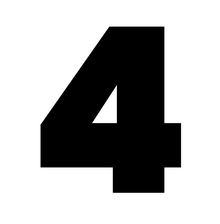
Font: Poppins-Black